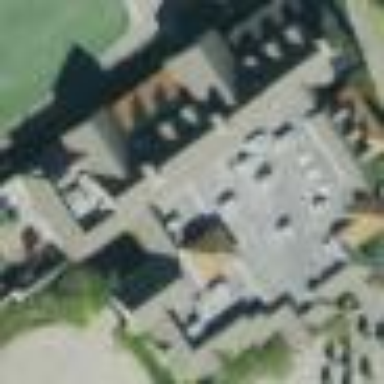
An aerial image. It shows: Clubhouse building at golf course.